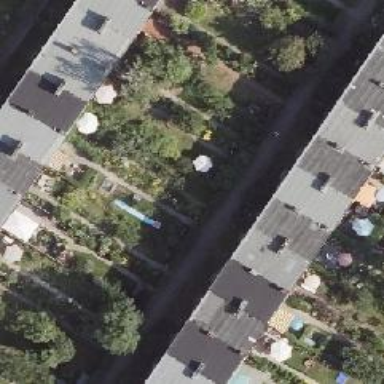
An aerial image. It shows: Residential garden.